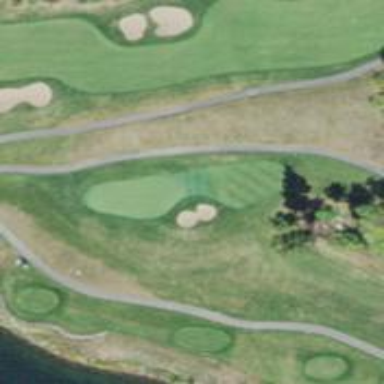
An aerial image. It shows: View of golf hole.